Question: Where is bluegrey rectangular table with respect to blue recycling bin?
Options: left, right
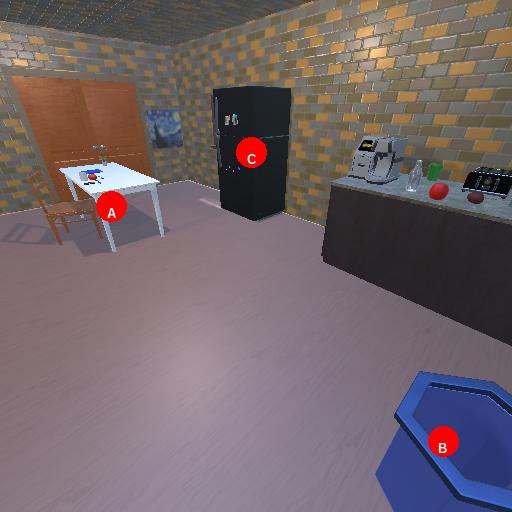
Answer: left